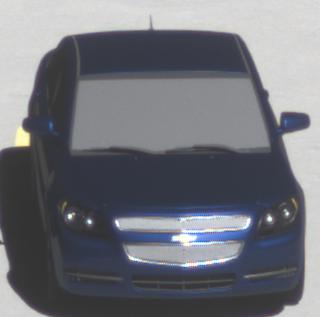
Make: Chevrolet
Model: Malibu 2.4
Detailed model: Malibu
Model produced from: 2012/07
Model produced until: 2014/08
Doors: 4
Color: blue
Road condition: dry road
Daytime: midday
Contrast: high contrast